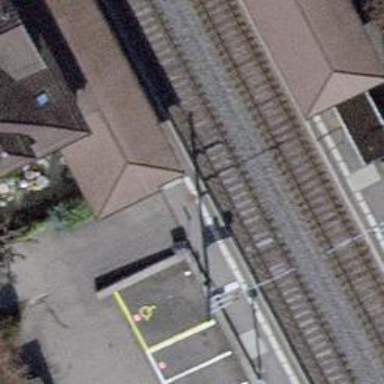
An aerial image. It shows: Stop position for public transport at railway stop.